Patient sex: M
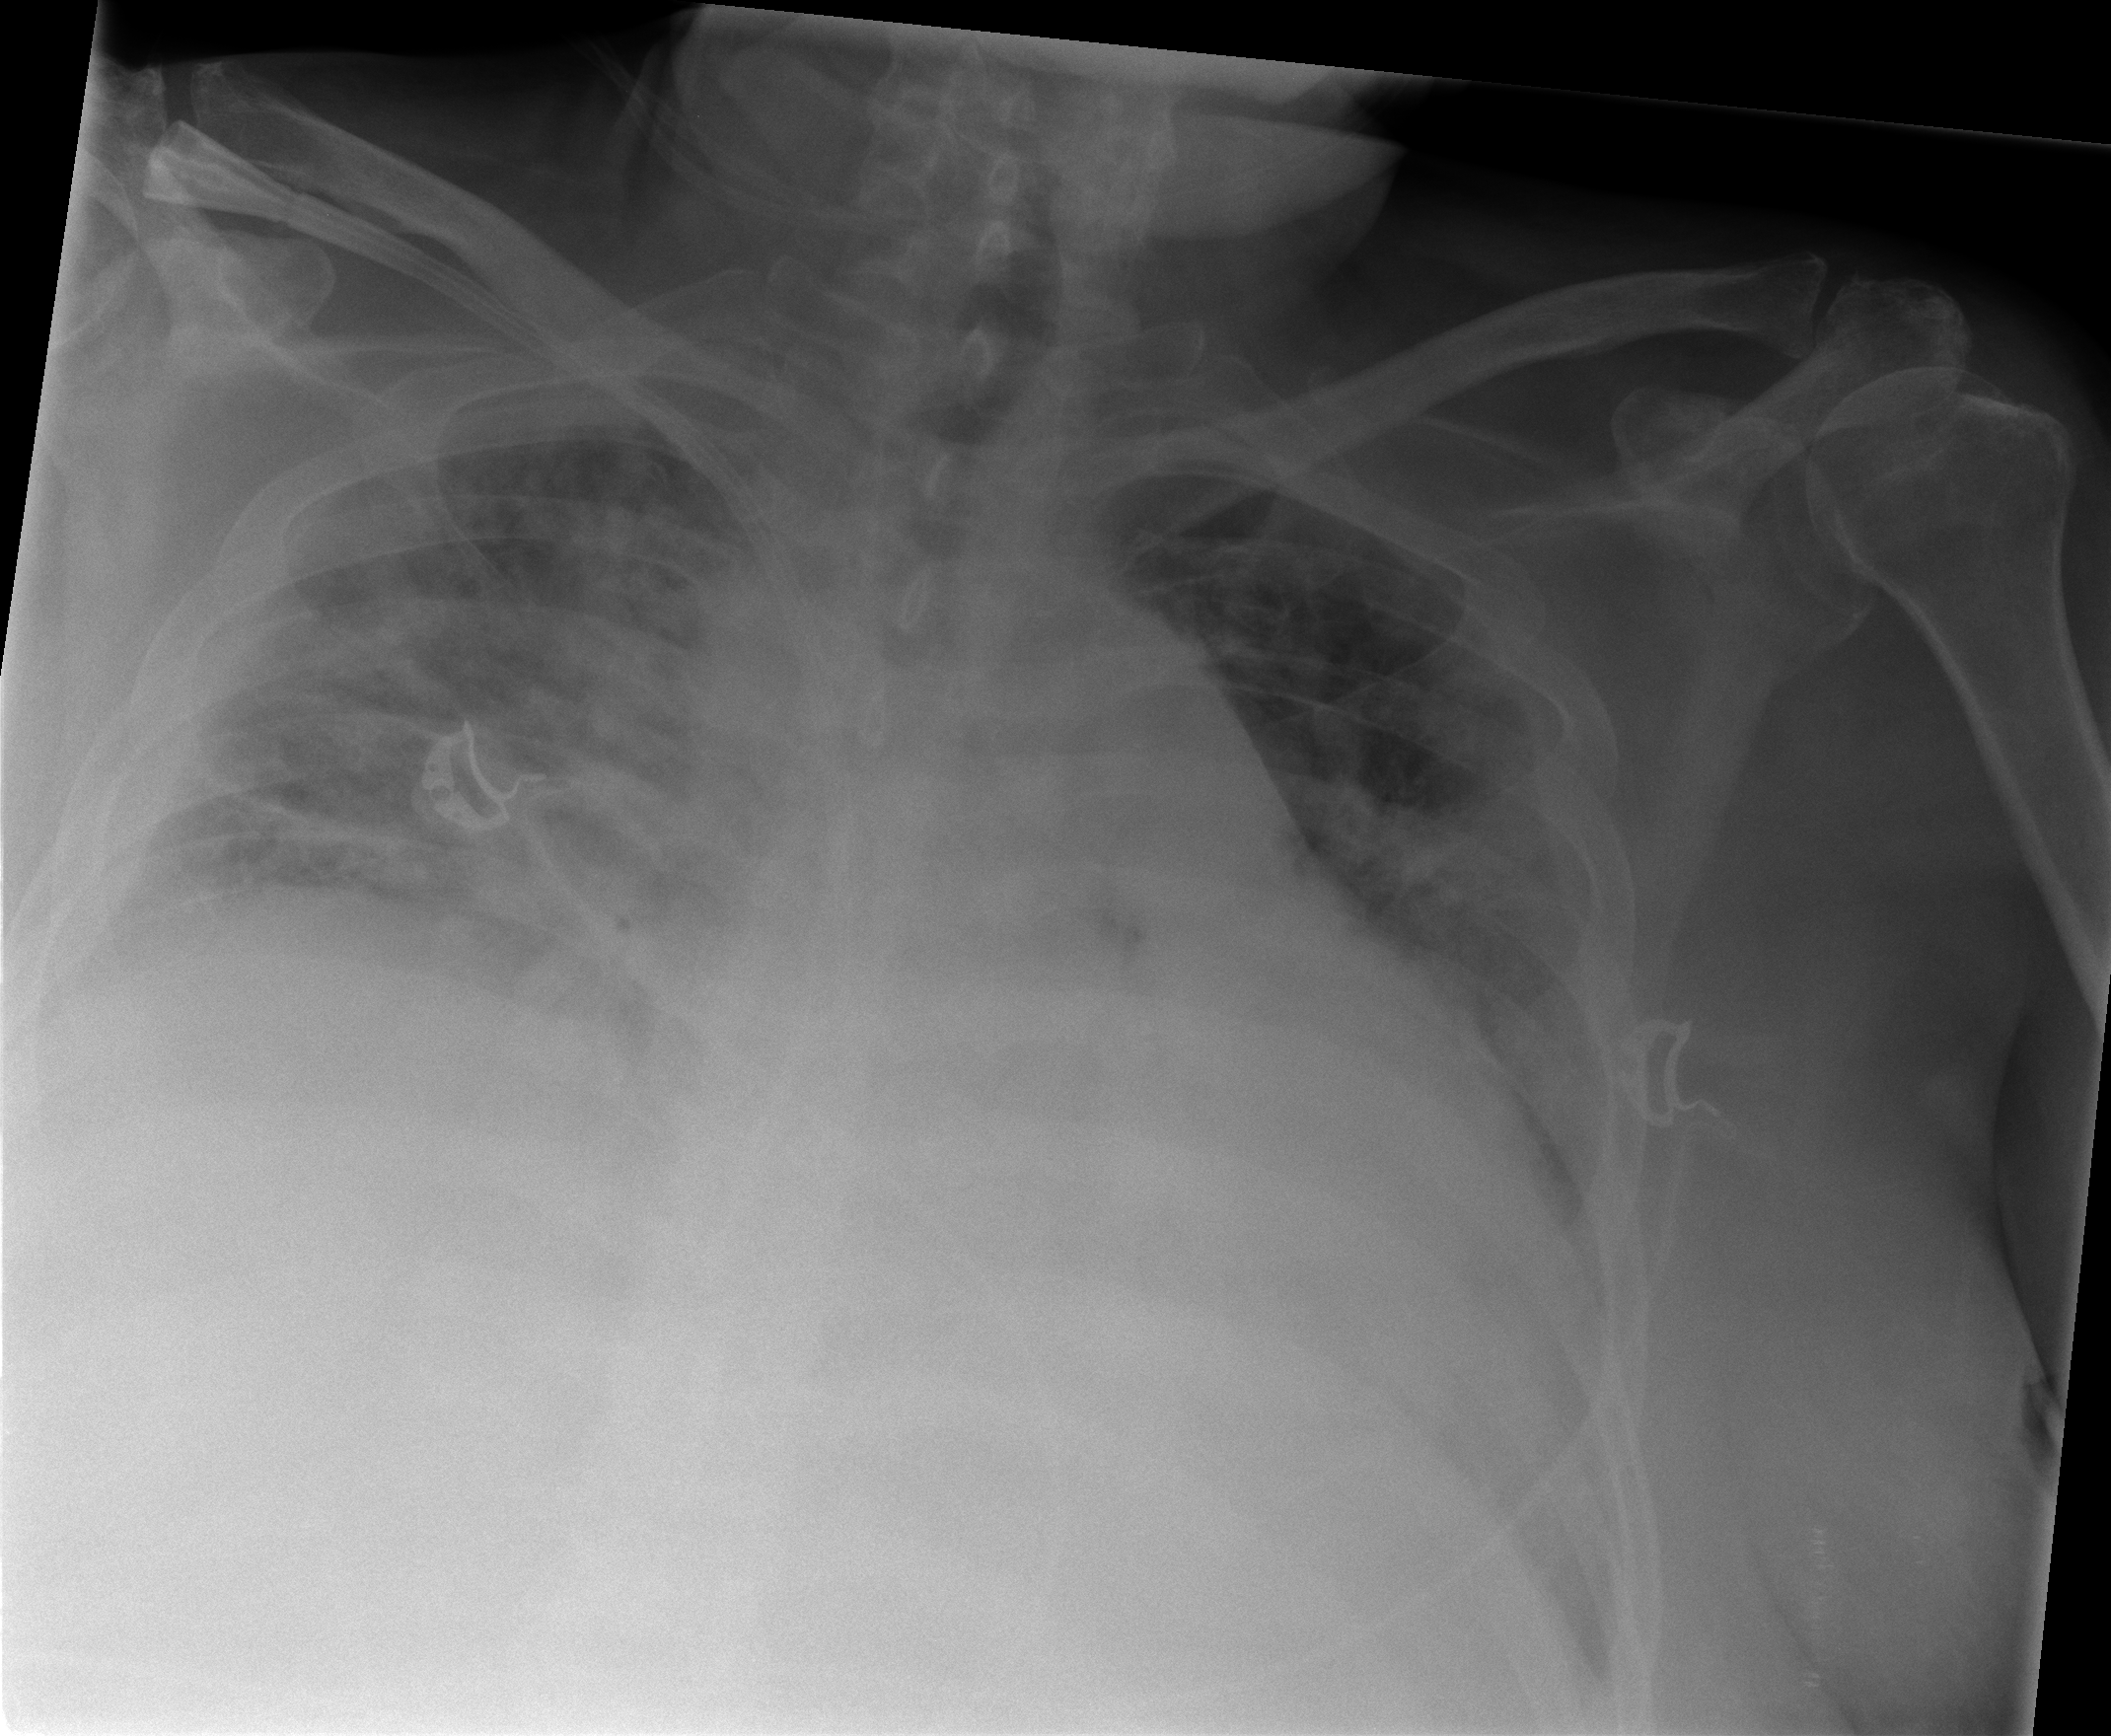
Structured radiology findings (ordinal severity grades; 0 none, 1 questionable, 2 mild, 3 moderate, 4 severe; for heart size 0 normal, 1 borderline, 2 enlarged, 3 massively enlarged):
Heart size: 2
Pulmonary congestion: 2
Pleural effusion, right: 3
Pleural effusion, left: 2
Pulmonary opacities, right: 3
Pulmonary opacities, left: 2
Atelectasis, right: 2
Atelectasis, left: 2